Aerial crown-view tile of a tropical tree (Barro Colorado Island, Panama), acquired 20250217:
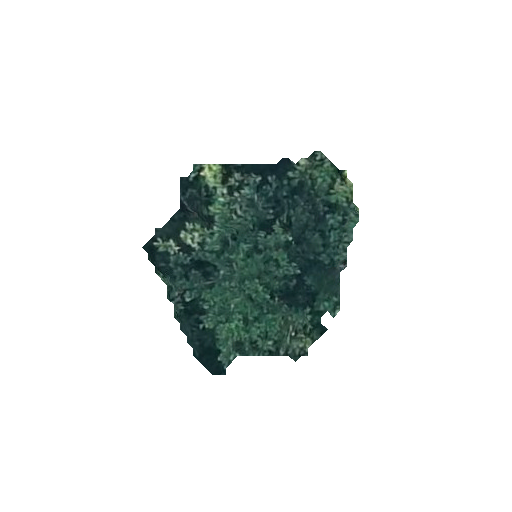
Species: Cavanillesia platanifolia
GBIF accepted scientific name: Cavanillesia platanifolia
Crown area: 48.459 m²